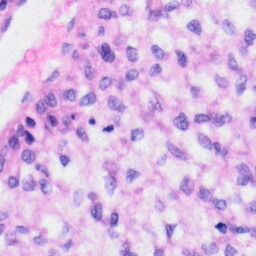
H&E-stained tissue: Liver